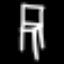
Label: chair